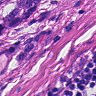
Metastatic tissue present: yes